Brain MRI, t1w sequence, axial 2D slice.
Patient: age 53, sex F, weight 90 kg, height 1.9 m
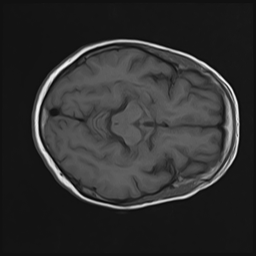